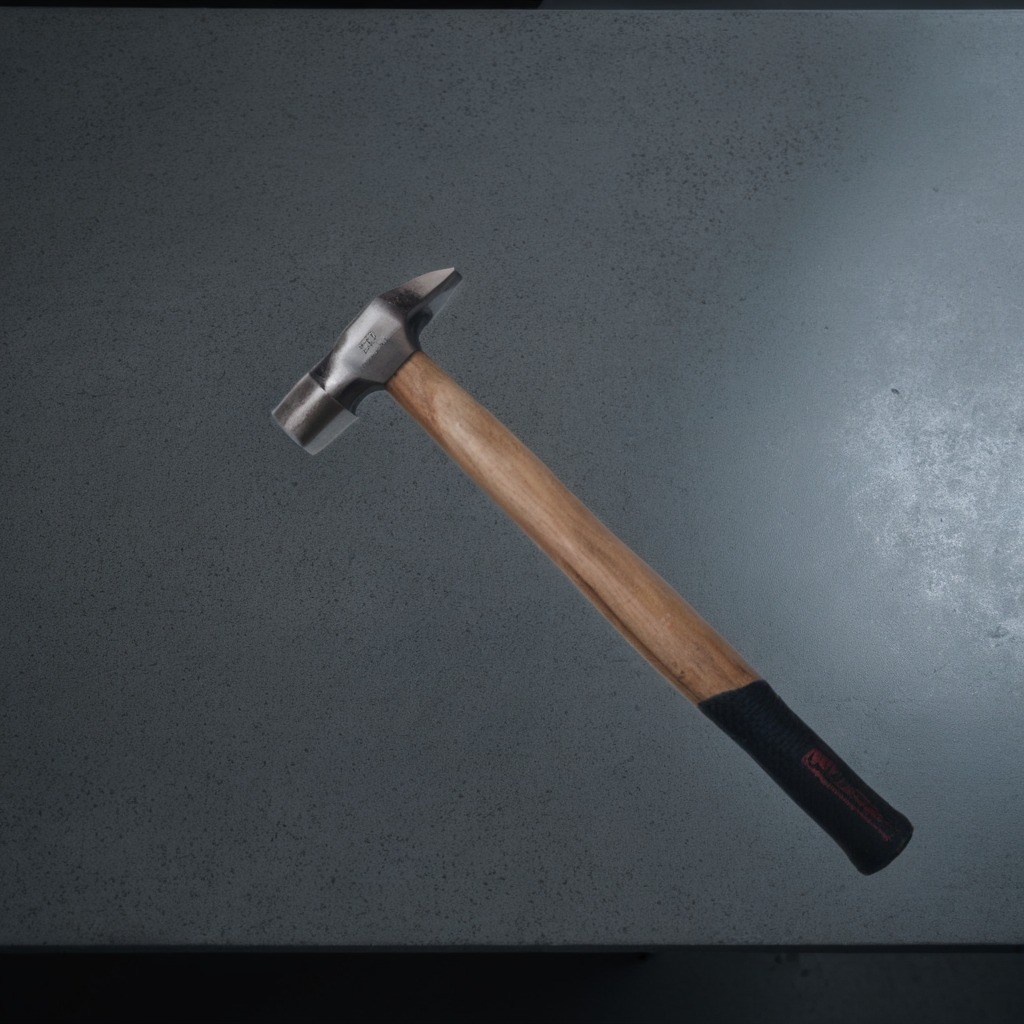
A hammer is lying on the clean granite table inside a workshop at night.